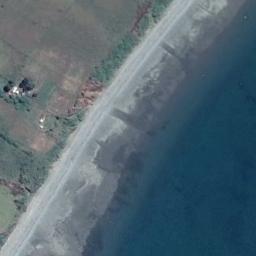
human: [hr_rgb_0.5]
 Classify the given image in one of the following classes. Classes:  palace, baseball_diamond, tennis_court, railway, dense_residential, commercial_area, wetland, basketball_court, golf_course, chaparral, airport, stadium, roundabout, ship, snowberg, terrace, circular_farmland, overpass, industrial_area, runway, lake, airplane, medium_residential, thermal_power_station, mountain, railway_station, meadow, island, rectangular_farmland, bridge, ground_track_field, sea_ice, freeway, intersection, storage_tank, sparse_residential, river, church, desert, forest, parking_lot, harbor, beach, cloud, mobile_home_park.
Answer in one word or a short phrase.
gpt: beach